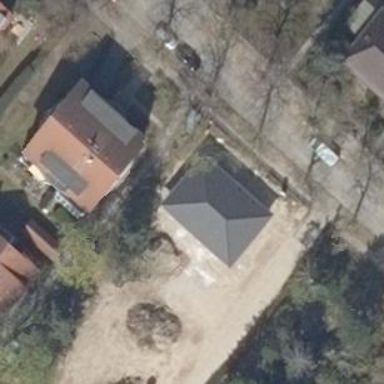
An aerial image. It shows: Detached building with hipped roof shape.